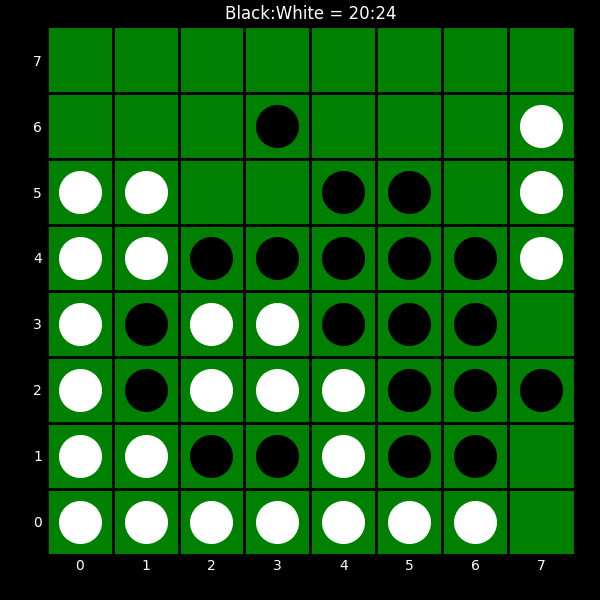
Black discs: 20
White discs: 24